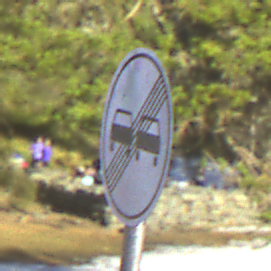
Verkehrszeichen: EndeUeberholverbot
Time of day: MorningAfternoon
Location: Outdoor (Nature)
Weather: Clear
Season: Winter
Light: Natural